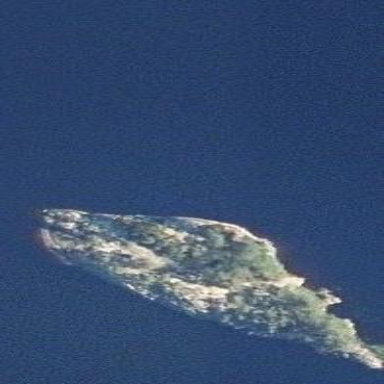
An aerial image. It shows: Islet.